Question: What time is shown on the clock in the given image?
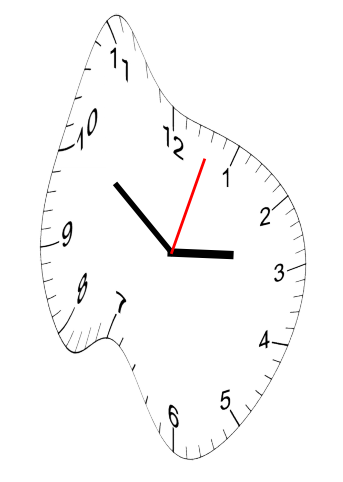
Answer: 02:51:03